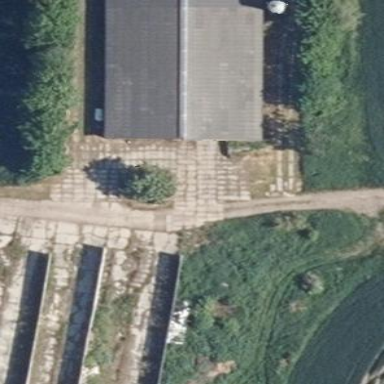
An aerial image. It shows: Farmyard area.